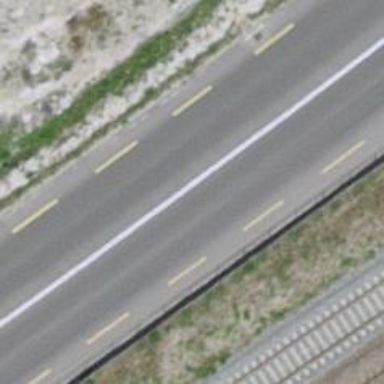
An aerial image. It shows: Primary highway with asphalt surface and designated lane for cyclists.